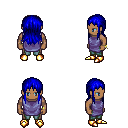
a pixel art fantasy rpg character, male body template, human, dark skin, chain tabard jacket, teal pants, blue unkempt hairstyle, bracelets, gold boots, four views (front, back, left, right), 2x2 character sprite sheet, small pixel art, hard edges, no anti-aliasing